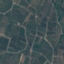
Land use / land cover class: PermanentCrop